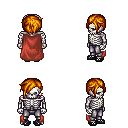
a pixel art fantasy rpg character, male body template, skeleton, maroon cape, metal pants, dark blonde pixie cut hairstyle, ghillies, four views (front, back, left, right), 2x2 character sprite sheet, small pixel art, hard edges, no anti-aliasing